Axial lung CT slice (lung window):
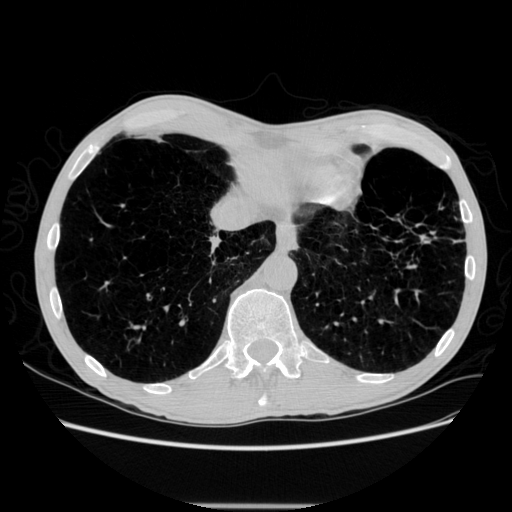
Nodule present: no